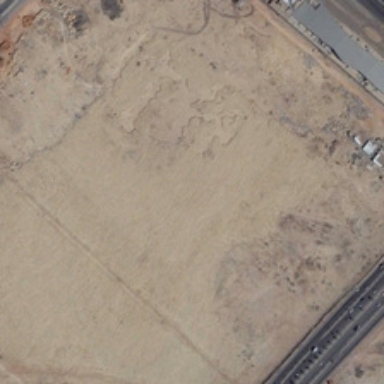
Three roads are near a piece of bareland .